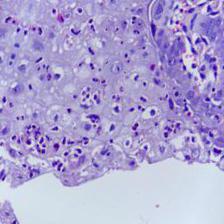
Diagnosis: OSCC